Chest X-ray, AP view. Patient: 61 years old, sex M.
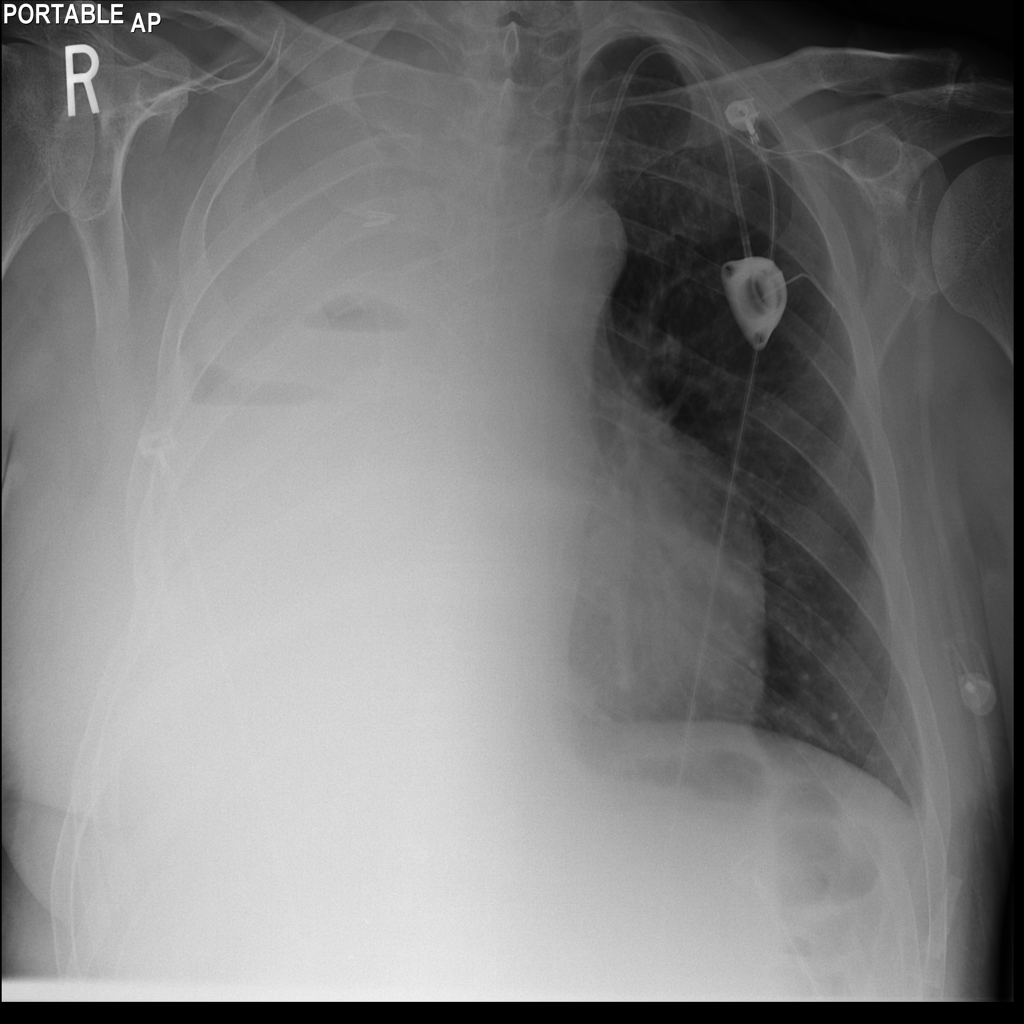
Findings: Infiltration